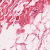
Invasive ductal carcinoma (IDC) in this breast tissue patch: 0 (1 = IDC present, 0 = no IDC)